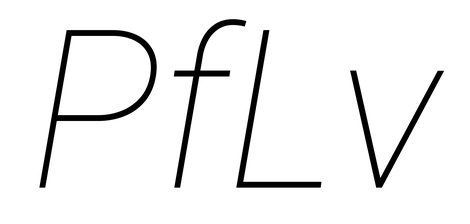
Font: Roboto-Italic_Thin_Italic